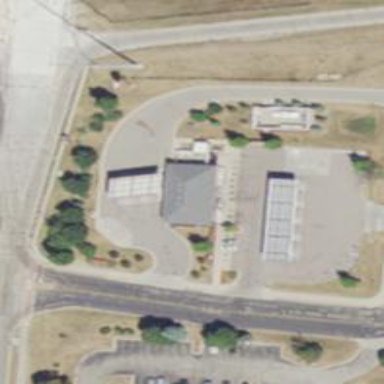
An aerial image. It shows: Convenience shop.